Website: apple
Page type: billing-address
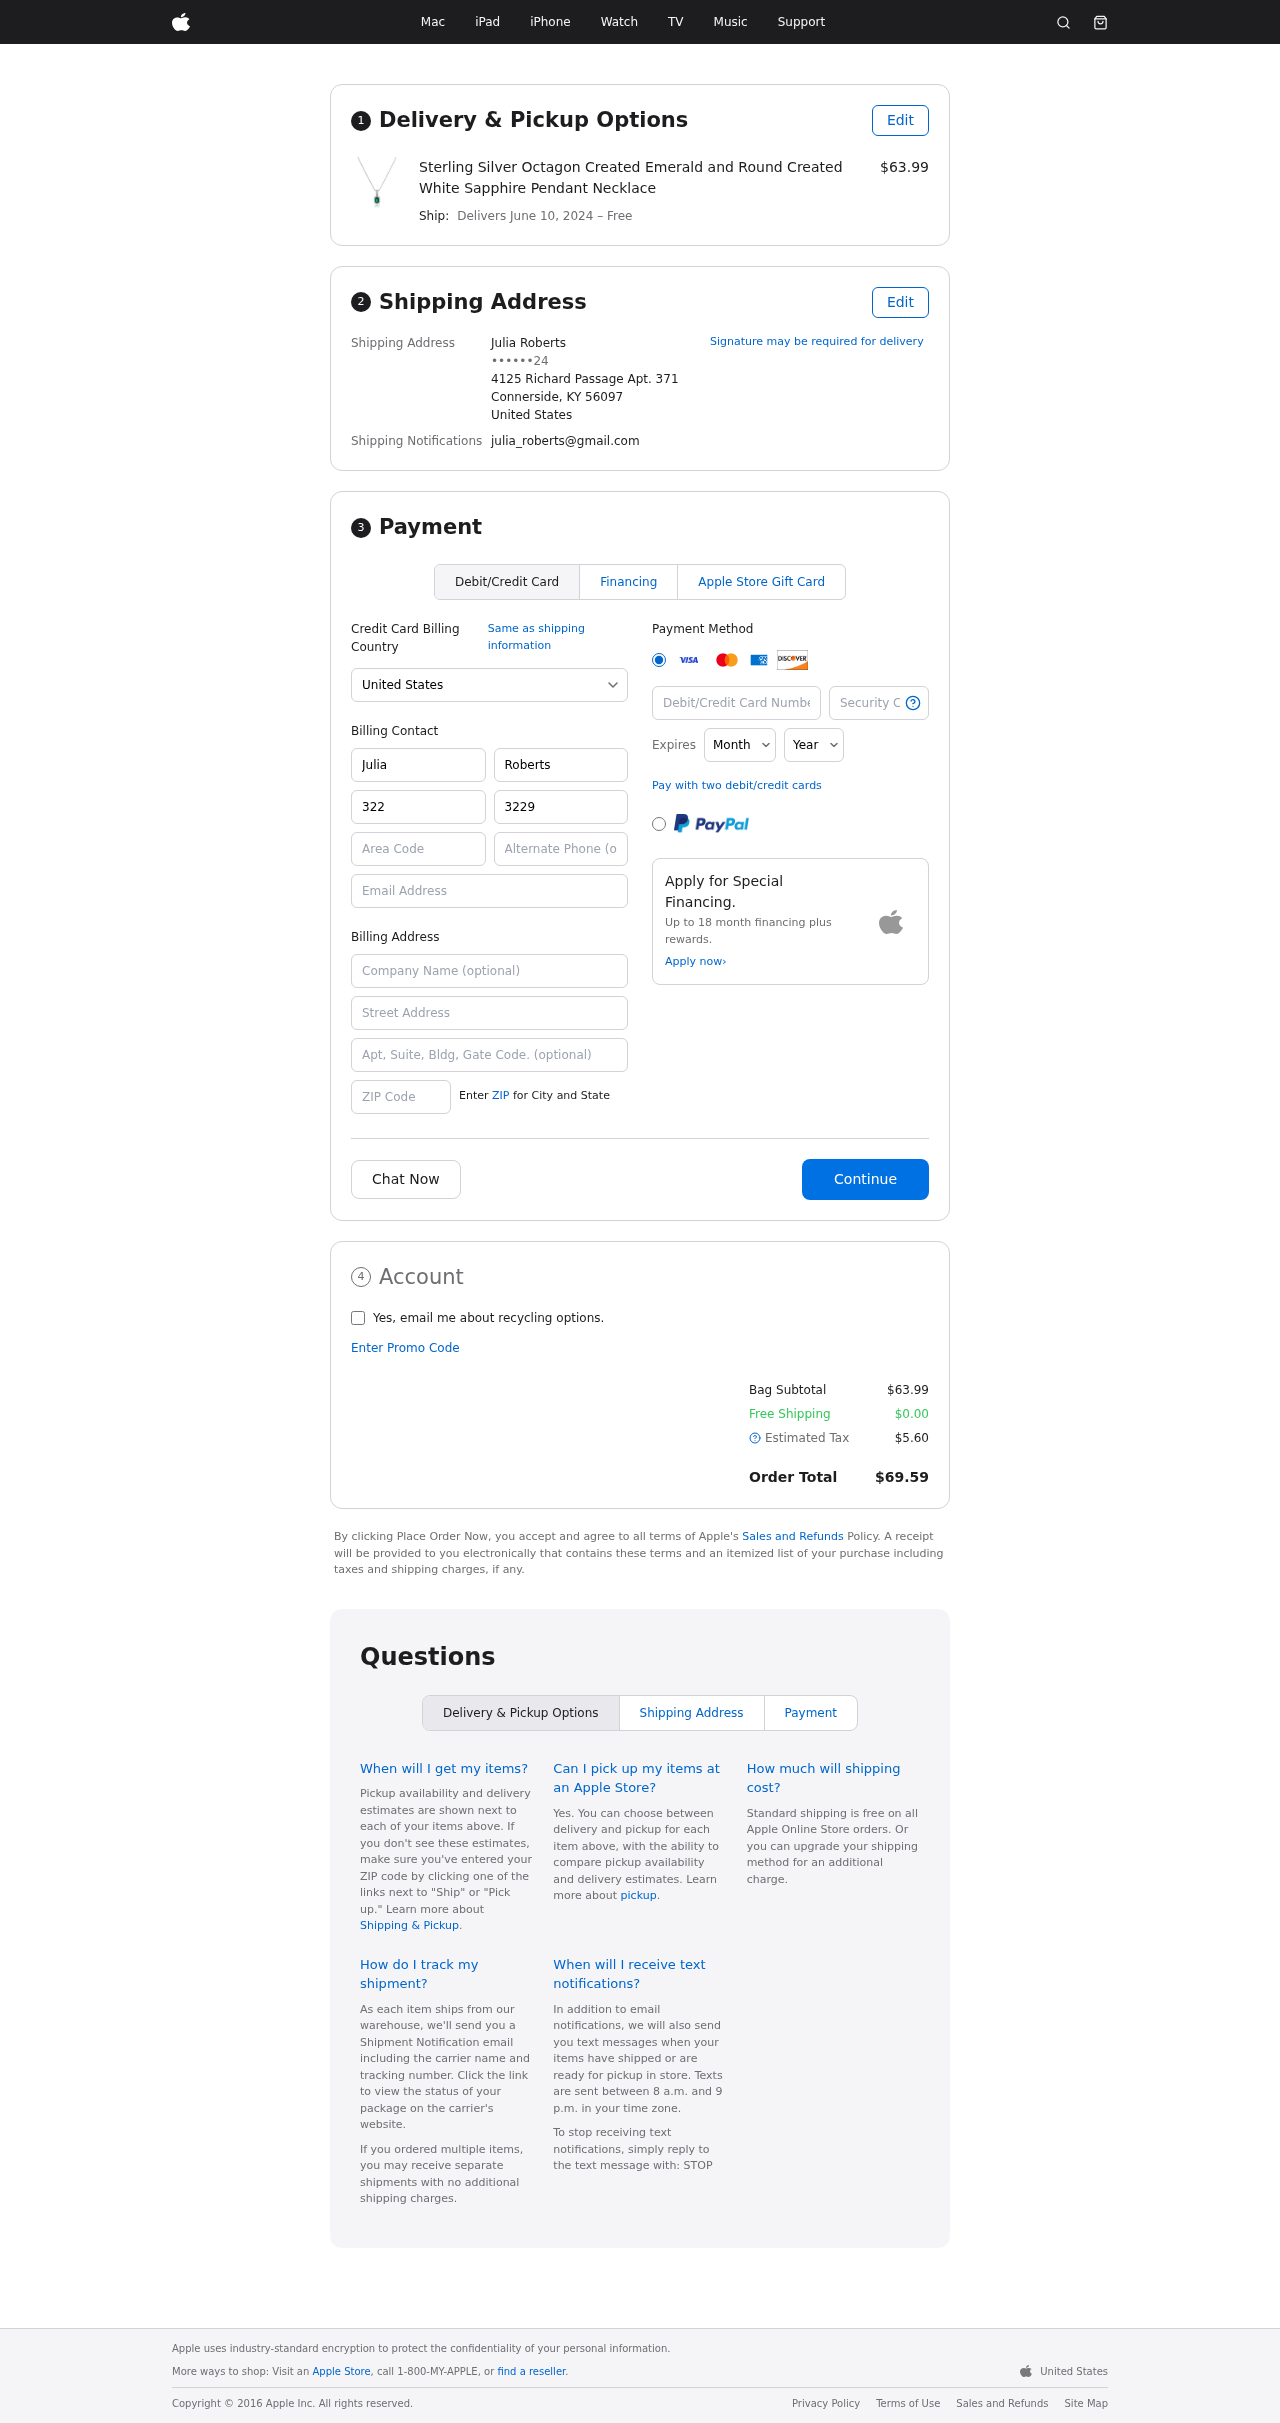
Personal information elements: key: PII_CARD_CVV
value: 7250
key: PII_CARD_EXPIRY_MONTH
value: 07
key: PII_CARD_EXPIRY_YEAR
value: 30
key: PII_CARD_NUMBER
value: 3711 5304 4481 289
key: PII_CITY_STATE_ZIP
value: Connerside, KY 56097
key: PII_COUNTRY
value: United States
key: PII_EMAIL
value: julia_roberts@gmail.com
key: PII_FULLNAME
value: Julia Roberts
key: PII_STREET
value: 4125 Richard Passage Apt. 371
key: PII_DOB_DAY
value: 24
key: PII_DOB_DAY_NUMERIC
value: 24
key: PII_BILLING_FIRSTNAME
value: Julia
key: PII_BILLING_LASTNAME
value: Roberts
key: PII_BILLING_PHONE_AREA
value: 322
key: PII_BILLING_PHONE
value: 3229952924
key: PII_BILLING_EMAIL
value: julia_roberts@gmail.com
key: PII_BILLING_STREET
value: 4125 Richard Passage Apt. 371
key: PII_BILLING_POSTCODE
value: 56097
Product elements: key: PRODUCT1_NAME
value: Sterling Silver Octagon Created Emerald and Round Created White Sapphire Pendant Necklace
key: PRODUCT1_PRICE
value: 63.99
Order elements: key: ORDER_DELIVERY_DATE
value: June 10, 2024
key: ORDER_SUBTOTAL
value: $63.99
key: ORDER_SHIPPING_COST
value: $0.00
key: ORDER_TAX
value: $5.60
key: ORDER_TOTAL
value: $69.59